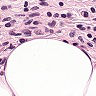
Metastatic tissue present: yes